Field crop: tomato
Growth stage: 2
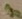
Species: solanum